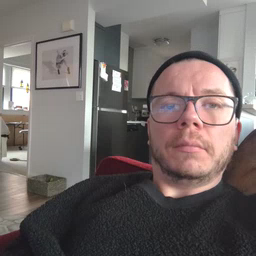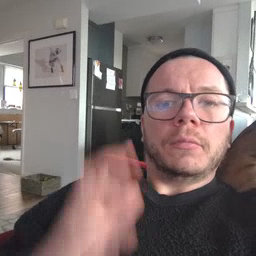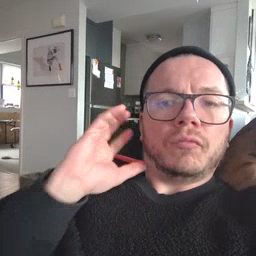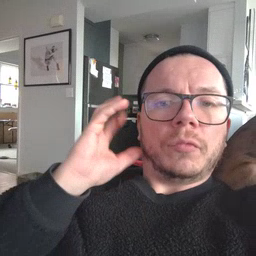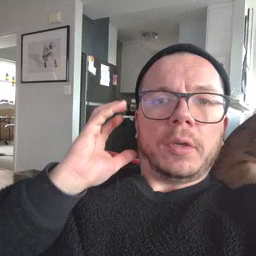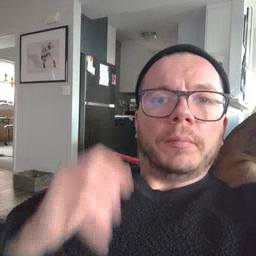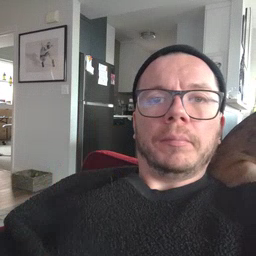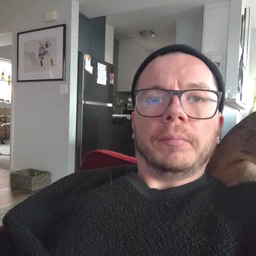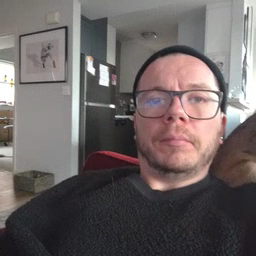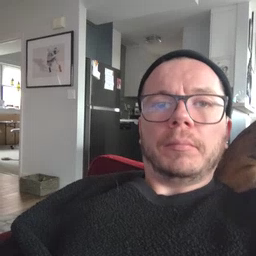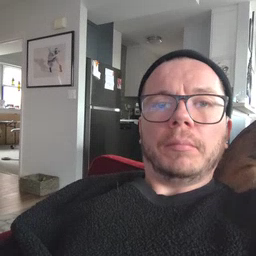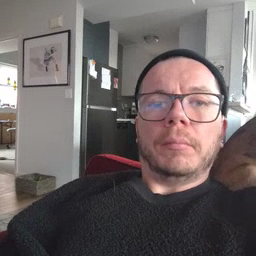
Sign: radio